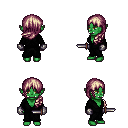
a pixel art fantasy rpg character, female body template, orc, green skin, gray robe, white pants, white blonde left-swept hairstyle, metal gloves, dagger, four views (front, back, left, right), 2x2 character sprite sheet, small pixel art, hard edges, no anti-aliasing